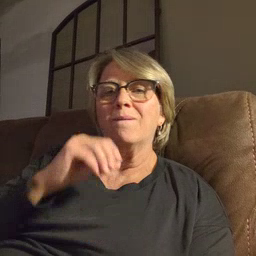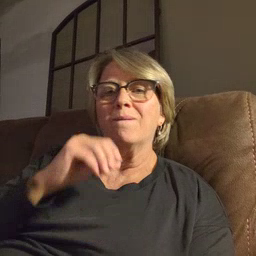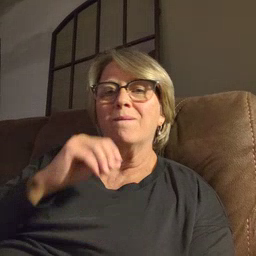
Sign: into